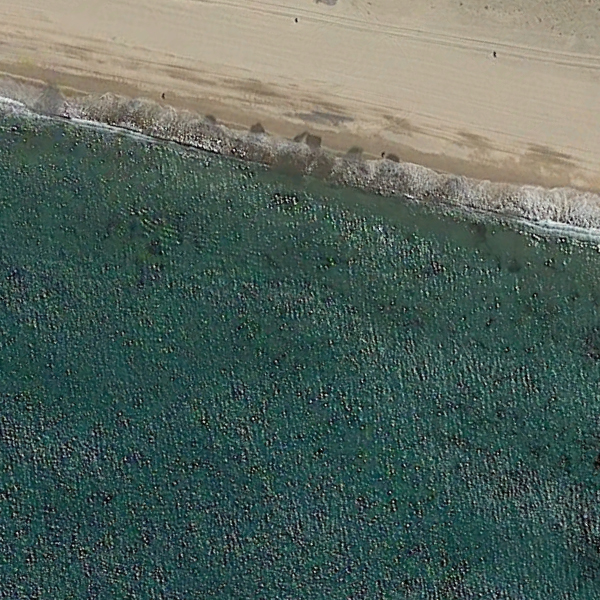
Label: Beach